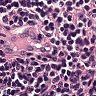
Metastatic tissue present: no